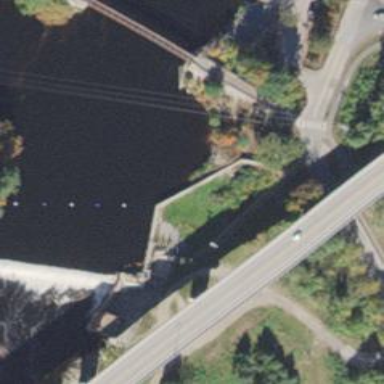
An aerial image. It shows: Dam across waterway.